Question: When a user of my Parse app logs in or signs up, a new 'User' object is created in the database with 'username', 'password', and 'email' properties, among others. What I want to do is set the 'User' object's 'installationId' property to be a pointer to the 'installationId' property of that devices respective 'Installation' object, as can be seen in the screenshot.
I've tried looking through 'PFUser.h' to see where it tells the database to set the 'User's 'username' and 'email' properties, and thought I'd just have it set the 'installationId' property from there as well, but I can't seem to find the place where it does this.
:

:
'''
// PFUser.h
// Copyright 2011 Parse, Inc. All rights reserved.
#import <Foundation/Foundation.h>
#import "PFConstants.h"
#import "PFObject.h"
#import "PFSubclassing.h"
@class PFQuery;
/*!
A Parse Framework User Object that is a local representation of a user persisted to the Parse cloud. This class
is a subclass of a PFObject, and retains the same functionality of a PFObject, but also extends it with various
user specific methods, like authentication, signing up, and validation uniqueness.
Many APIs responsible for linking a PFUser with Facebook or Twitter have been deprecated in favor of dedicated
utilities for each social network. See PFFacebookUtils and PFTwitterUtils for more information.
*/
@interface PFUser : PFObject<PFSubclassing>
/*! The name of the PFUser class in the REST API. This is a required
* PFSubclassing method */
+ (NSString *)parseClassName;
/** @name Accessing the Current User */
/*!
Gets the currently logged in user from disk and returns an instance of it.
@result Returns a PFUser that is the currently logged in user. If there is none, returns nil.
*/
+ (instancetype)currentUser;
/// The session token for the PFUser. This is set by the server upon successful authentication.
@property (nonatomic, retain) NSString *sessionToken;
/// Whether the PFUser was just created from a request. This is only set after a Facebook or Twitter login.
@property (readonly, assign) BOOL isNew;
/*!
Whether the user is an authenticated object for the device. An authenticated PFUser is one that is obtained via
a signUp or logIn method. An authenticated object is required in order to save (with altered values) or delete it.
@result Returns whether the user is authenticated.
*/
- (BOOL)isAuthenticated;
/** @name Creating a New User */
/*!
Creates a new PFUser object.
@result Returns a new PFUser object.
*/
+ (PFUser *)user;
/*!
Enables automatic creation of anonymous users. After calling this method, [PFUser currentUser] will always have a value.
The user will only be created on the server once the user has been saved, or once an object with a relation to that user or
an ACL that refers to the user has been saved.
Note: saveEventually will not work if an item being saved has a relation to an automatic user that has never been saved.
*/
+ (void)enableAutomaticUser;
/// The username for the PFUser.
@property (nonatomic, retain) NSString *username;
/**
The password for the PFUser. This will not be filled in from the server with
the password. It is only meant to be set.
*/
@property (nonatomic, retain) NSString *password;
/// The email for the PFUser.
@property (nonatomic, retain) NSString *email;
// The installationId for the PFUser
@property (nonatomic, retain) NSString *installationId;
/*!
Signs up the user. Make sure that password and username are set. This will also enforce that the username isn't already taken.
@result Returns true if the sign up was successful.
*/
- (BOOL)signUp;
/*!
Signs up the user. Make sure that password and username are set. This will also enforce that the username isn't already taken.
@param error Error object to set on error.
@result Returns whether the sign up was successful.
*/
- (BOOL)signUp:(NSError **)error;
/*!
Signs up the user asynchronously. Make sure that password and username are set. This will also enforce that the username isn't already taken.
*/
- (void)signUpInBackground;
/*!
Signs up the user asynchronously. Make sure that password and username are set. This will also enforce that the username isn't already taken.
@param block The block to execute. The block should have the following argument signature: (BOOL succeeded, NSError *error)
*/
- (void)signUpInBackgroundWithBlock:(PFBooleanResultBlock)block;
/*!
Signs up the user asynchronously. Make sure that password and username are set. This will also enforce that the username isn't already taken.
@param target Target object for the selector.
@param selector The selector that will be called when the asynchrounous request is complete. It should have the following signature: (void)callbackWithResult:(NSNumber *)result error:(NSError **)error. error will be nil on success and set if there was an error. [result boolValue] will tell you whether the call succeeded or not.
*/
- (void)signUpInBackgroundWithTarget:(id)target selector:(SEL)selector;
/** @name Logging in */
/*!
Makes a request to login a user with specified credentials. Returns an instance
of the successfully logged in PFUser. This will also cache the user locally so
that calls to currentUser will use the latest logged in user.
@param username The username of the user.
@param password The password of the user.
@result Returns an instance of the PFUser on success. If login failed for either wrong password or wrong username, returns nil.
*/
+ (instancetype)logInWithUsername:(NSString *)username
password:(NSString *)password;
/*!
Makes a request to login a user with specified credentials. Returns an
instance of the successfully logged in PFUser. This will also cache the user
locally so that calls to currentUser will use the latest logged in user.
@param username The username of the user.
@param password The password of the user.
@param error The error object to set on error.
@result Returns an instance of the PFUser on success. If login failed for either wrong password or wrong username, returns nil.
*/
+ (instancetype)logInWithUsername:(NSString *)username
password:(NSString *)password
error:(NSError **)error;
/*!
Makes an asynchronous request to login a user with specified credentials.
Returns an instance of the successfully logged in PFUser. This will also cache
the user locally so that calls to currentUser will use the latest logged in user.
@param username The username of the user.
@param password The password of the user.
*/
+ (void)logInWithUsernameInBackground:(NSString *)username
password:(NSString *)password;
/*!
Makes an asynchronous request to login a user with specified credentials.
Returns an instance of the successfully logged in PFUser. This will also cache
the user locally so that calls to currentUser will use the latest logged in user.
The selector for the callback should look like: myCallback:(PFUser *)user error:(NSError **)error
@param username The username of the user.
@param password The password of the user.
@param target Target object for the selector.
@param selector The selector that will be called when the asynchrounous request is complete.
*/
+ (void)logInWithUsernameInBackground:(NSString *)username
password:(NSString *)password
target:(id)target
selector:(SEL)selector;
/*!
Makes an asynchronous request to log in a user with specified credentials.
Returns an instance of the successfully logged in PFUser. This will also cache
the user locally so that calls to currentUser will use the latest logged in user.
@param username The username of the user.
@param password The password of the user.
@param block The block to execute. The block should have the following argument signature: (PFUser *user, NSError *error)
*/
+ (void)logInWithUsernameInBackground:(NSString *)username
password:(NSString *)password
block:(PFUserResultBlock)block;
/** @name Becoming a user */
/*!
Makes a request to become a user with the given session token. Returns an
instance of the successfully logged in PFUser. This also caches the user locally
so that calls to currentUser will use the latest logged in user.
@param sessionToken The session token for the user.
@result Returns an instance of the PFUser on success. If becoming a user fails due to incorrect token, it returns nil.
*/
+ (instancetype)become:(NSString *)sessionToken;
/*!
Makes a request to become a user with the given session token. Returns an
instance of the successfully logged in PFUser. This will also cache the user
locally so that calls to currentUser will use the latest logged in user.
@param sessionToken The session token for the user.
@param error The error object to set on error.
@result Returns an instance of the PFUser on success. If becoming a user fails due to incorrect token, it returns nil.
*/
+ (instancetype)become:(NSString *)sessionToken
error:(NSError **)error;
/*!
Makes an asynchronous request to become a user with the given session token. Returns an
instance of the successfully logged in PFUser. This also caches the user locally
so that calls to currentUser will use the latest logged in user.
@param sessionToken The session token for the user.
*/
+ (void)becomeInBackground:(NSString *)sessionToken;
/*!
Makes an asynchronous request to become a user with the given session token. Returns an
instance of the successfully logged in PFUser. This also caches the user locally
so that calls to currentUser will use the latest logged in user.
The selector for the callback should look like: myCallback:(PFUser *)user error:(NSError **)error
@param sessionToken The session token for the user.
@param target Target object for the selector.
@param selector The selector that will be called when the asynchrounous request is complete.
*/
+ (void)becomeInBackground:(NSString *)sessionToken
target:(id)target
selector:(SEL)selector;
/*!
Makes an asynchronous request to become a user with the given session token. Returns an
instance of the successfully logged in PFUser. This also caches the user locally
so that calls to currentUser will use the latest logged in user.
The selector for the callback should look like: myCallback:(PFUser *)user error:(NSError **)error
@param sessionToken The session token for the user.
@param block The block to execute. The block should have the following argument signature: (PFUser *user, NSError *error)
*/
+ (void)becomeInBackground:(NSString *)sessionToken
block:(PFUserResultBlock)block;
/** @name Logging Out */
/*!
Logs out the currently logged in user on disk.
*/
+ (void)logOut;
/** @name Requesting a Password Reset */
/*!
Send a password reset request for a specified email. If a user account exists with that email,
an email will be sent to that address with instructions on how to reset their password.
@param email Email of the account to send a reset password request.
@result Returns true if the reset email request is successful. False if no account was found for the email address.
*/
+ (BOOL)requestPasswordResetForEmail:(NSString *)email;
/*!
Send a password reset request for a specified email and sets an error object. If a user
account exists with that email, an email will be sent to that address with instructions
on how to reset their password.
@param email Email of the account to send a reset password request.
@param error Error object to set on error.
@result Returns true if the reset email request is successful. False if no account was found for the email address.
*/
+ (BOOL)requestPasswordResetForEmail:(NSString *)email
error:(NSError **)error;
/*!
Send a password reset request asynchronously for a specified email and sets an
error object. If a user account exists with that email, an email will be sent to
that address with instructions on how to reset their password.
@param email Email of the account to send a reset password request.
*/
+ (void)requestPasswordResetForEmailInBackground:(NSString *)email;
/*!
Send a password reset request asynchronously for a specified email and sets an error object.
If a user account exists with that email, an email will be sent to that address with instructions
on how to reset their password.
@param email Email of the account to send a reset password request.
@param target Target object for the selector.
@param selector The selector that will be called when the asynchronous request is complete. It should have the following signature: (void)callbackWithResult:(NSNumber *)result error:(NSError **)error. error will be nil on success and set if there was an error. [result boolValue] will tell you whether the call succeeded or not.
*/
+ (void)requestPasswordResetForEmailInBackground:(NSString *)email
target:(id)target
selector:(SEL)selector;
/*!
Send a password reset request asynchronously for a specified email.
If a user account exists with that email, an email will be sent to that address with instructions
on how to reset their password.
@param email Email of the account to send a reset password request.
@param block The block to execute. The block should have the following argument signature: (BOOL succeeded, NSError *error)
*/
+ (void)requestPasswordResetForEmailInBackground:(NSString *)email
block:(PFBooleanResultBlock)block;
/** @name Querying for Users */
/*!
Creates a query for PFUser objects.
*/
+ (PFQuery *)query;
@end
'''
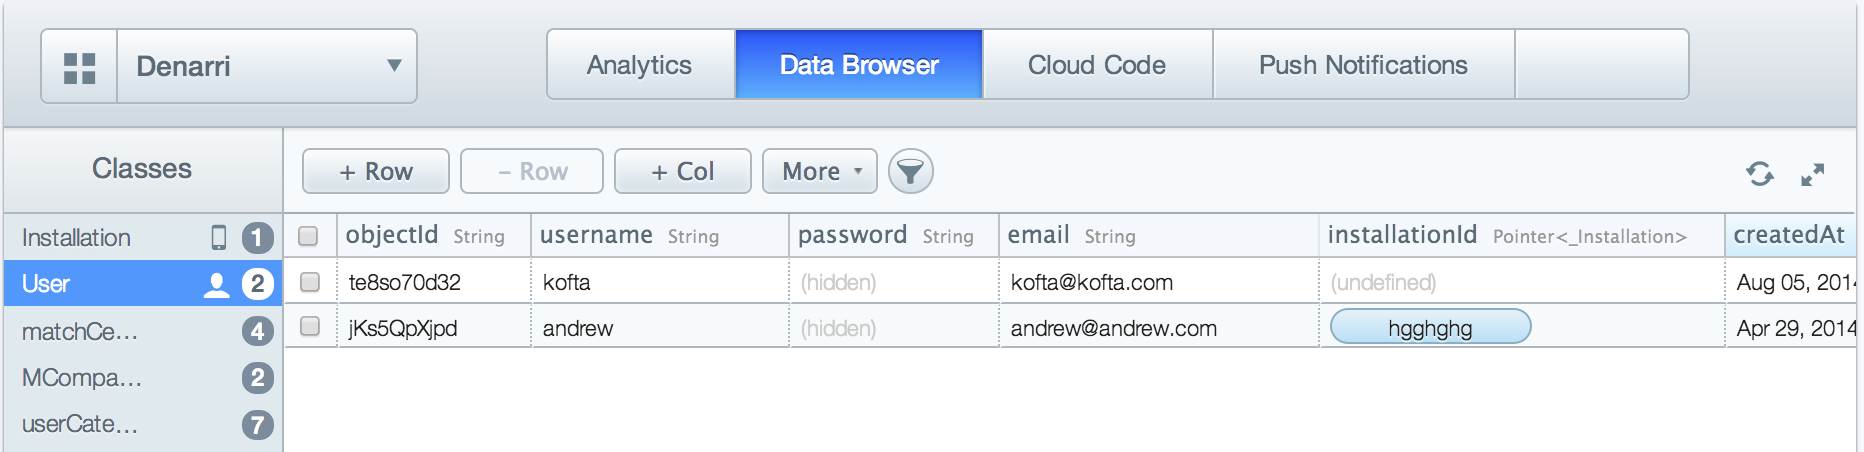
Answer: Because I don't know why you want to do it, I can't say what method to use is best, but I actually create a custom property of the Installation class called userId, and associate the two that way. That code looks like the following:
'''
PFInstallation *currentInstallation = [PFInstallation currentInstallation];
[currentInstallation setObject:[PFUser currentUser].objectId forKey:@"userId"];
[currentInstallation saveInBackground];
'''
That works for push notifications if that's your goal. If you really are set on that installationId property being part of the user class, then you could just do what I did, then query the Installation class for matching userIds, although that's bit circuitous.